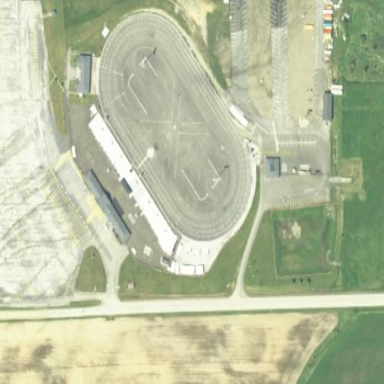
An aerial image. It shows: Sports center tailored for motor sports enthusiasts.